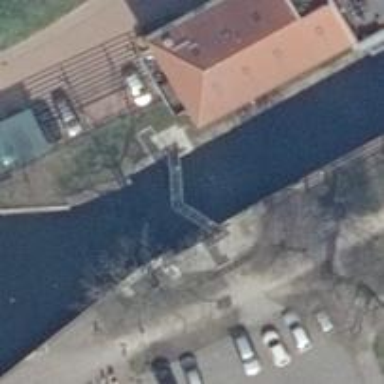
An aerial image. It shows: Lock gate on waterway.